Question: My application got stuck on installation due to wrong configuration on my iPhone with iOS 7. Provisioning profiles, certificates, devices everything seems ok.
I found an example of how to prepare a web page to provide a download link for your iOS application. I completed the necessary steps with one small mistake. The mistake was my appName.ipa and appName.plist was different.
As a result, the link was look like working but was installing 2 apps because of this difference. Real app finished installing but other clone that comes from the wrong .plis file never finished installing.
I'm able to install/remove application but this second clone cannot be removed even there is an (X) symbol in edit mode. When I press the (X) symbol for deleting it shows the Alert View but not deleting the clone even I press Delete or Cancel.
I tried to delete it but couldn't find a way. I currently don't have any issues installing/removing my application but it just stuck there. Is there anyone has the same problem before or any ideas?

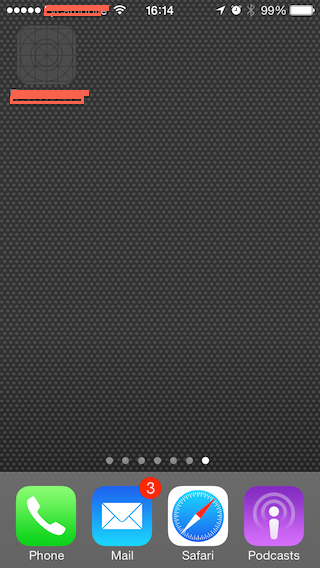
Answer: I realised the problem, it's about the Bundle Identifier difference. I created a new app with the ghost icon's bundle identifier and run it from XCode, so XCode overrode it and successfully installed the test app.